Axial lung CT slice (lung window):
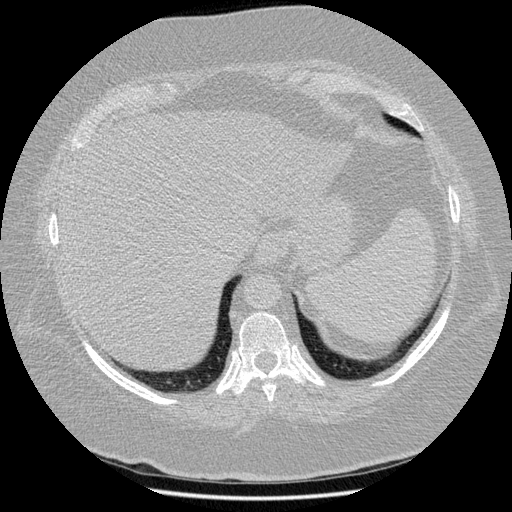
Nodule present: no